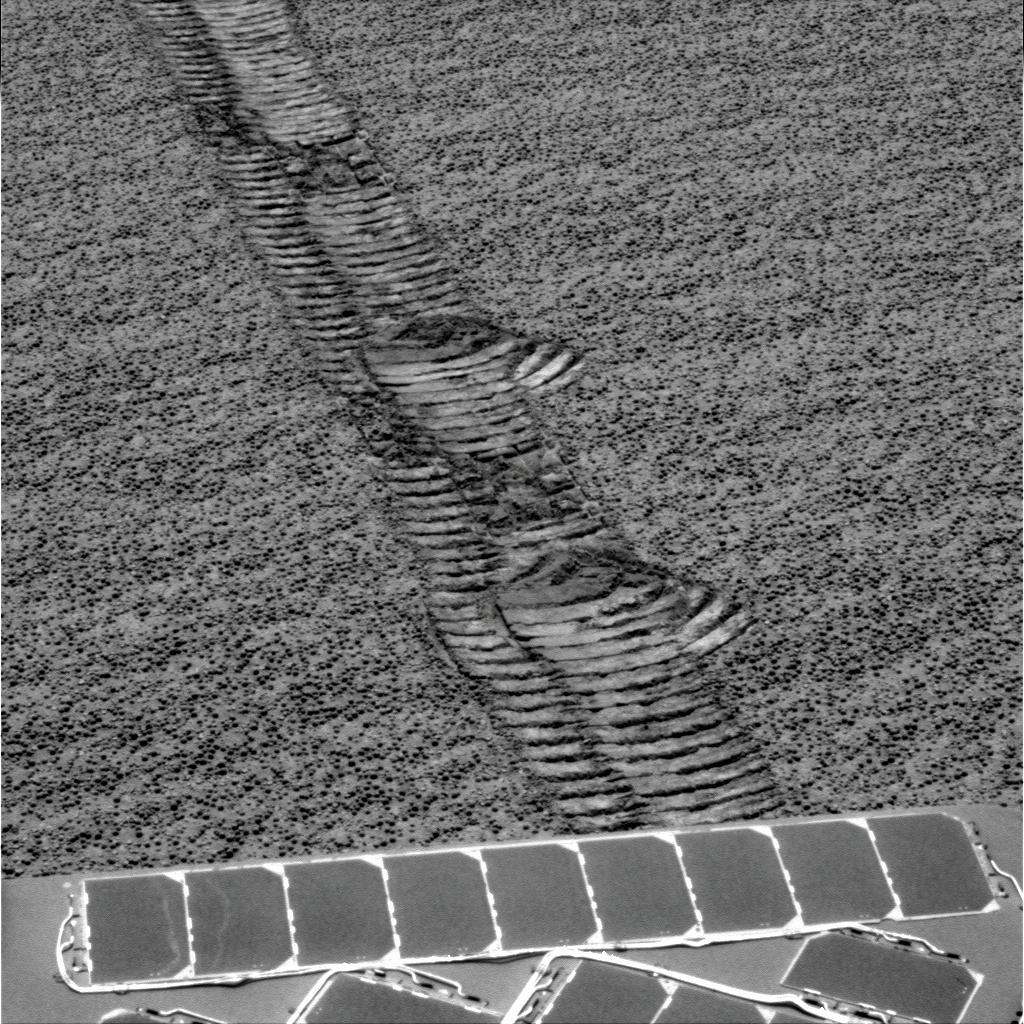
Terrain classes present: Background, Gravel / Sand / Soil, Track